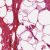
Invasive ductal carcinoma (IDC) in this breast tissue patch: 0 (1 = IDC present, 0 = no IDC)